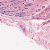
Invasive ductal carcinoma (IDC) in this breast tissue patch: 1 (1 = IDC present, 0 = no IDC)